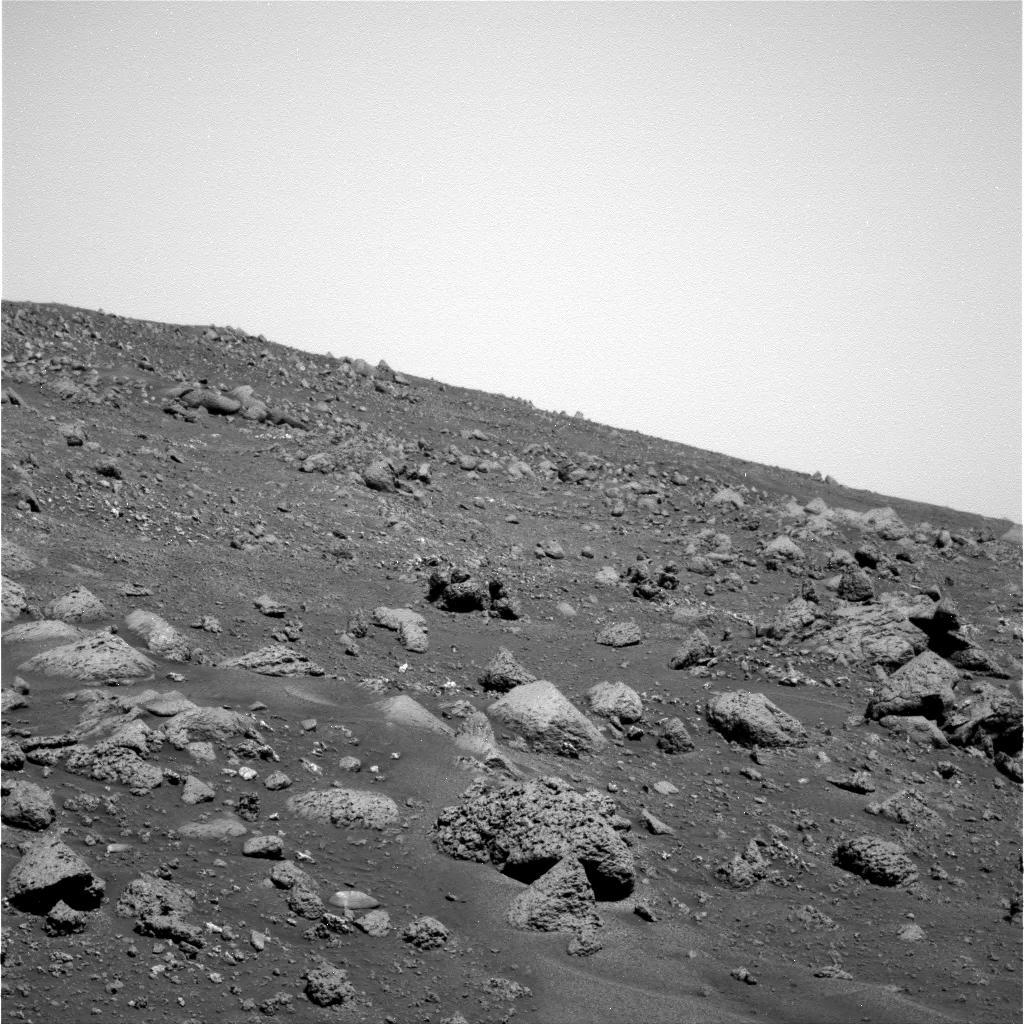
Terrain classes present: Bedrock, Gravel / Sand / Soil, Rock, Shadow, Sky / Distant Mountains